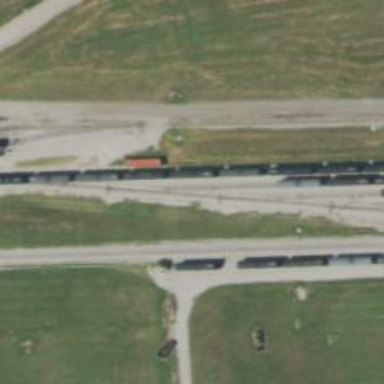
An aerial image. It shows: Railway spur service.